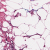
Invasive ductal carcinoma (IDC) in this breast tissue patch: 1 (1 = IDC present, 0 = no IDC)